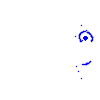
Particle: pion